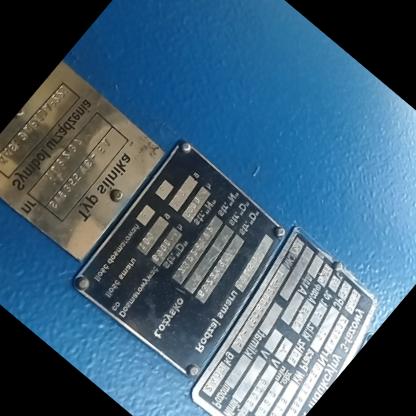
Klasa: tabliczka-znamionowa